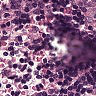
Metastatic tissue present: no